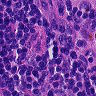
Metastatic tissue present: no